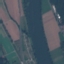
Land use / land cover: River